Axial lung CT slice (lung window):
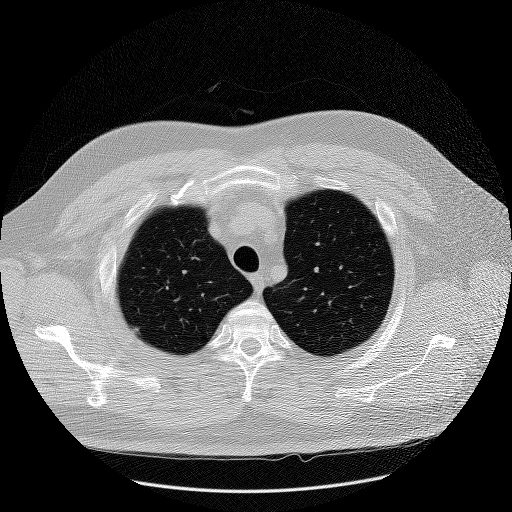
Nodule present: no